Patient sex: M
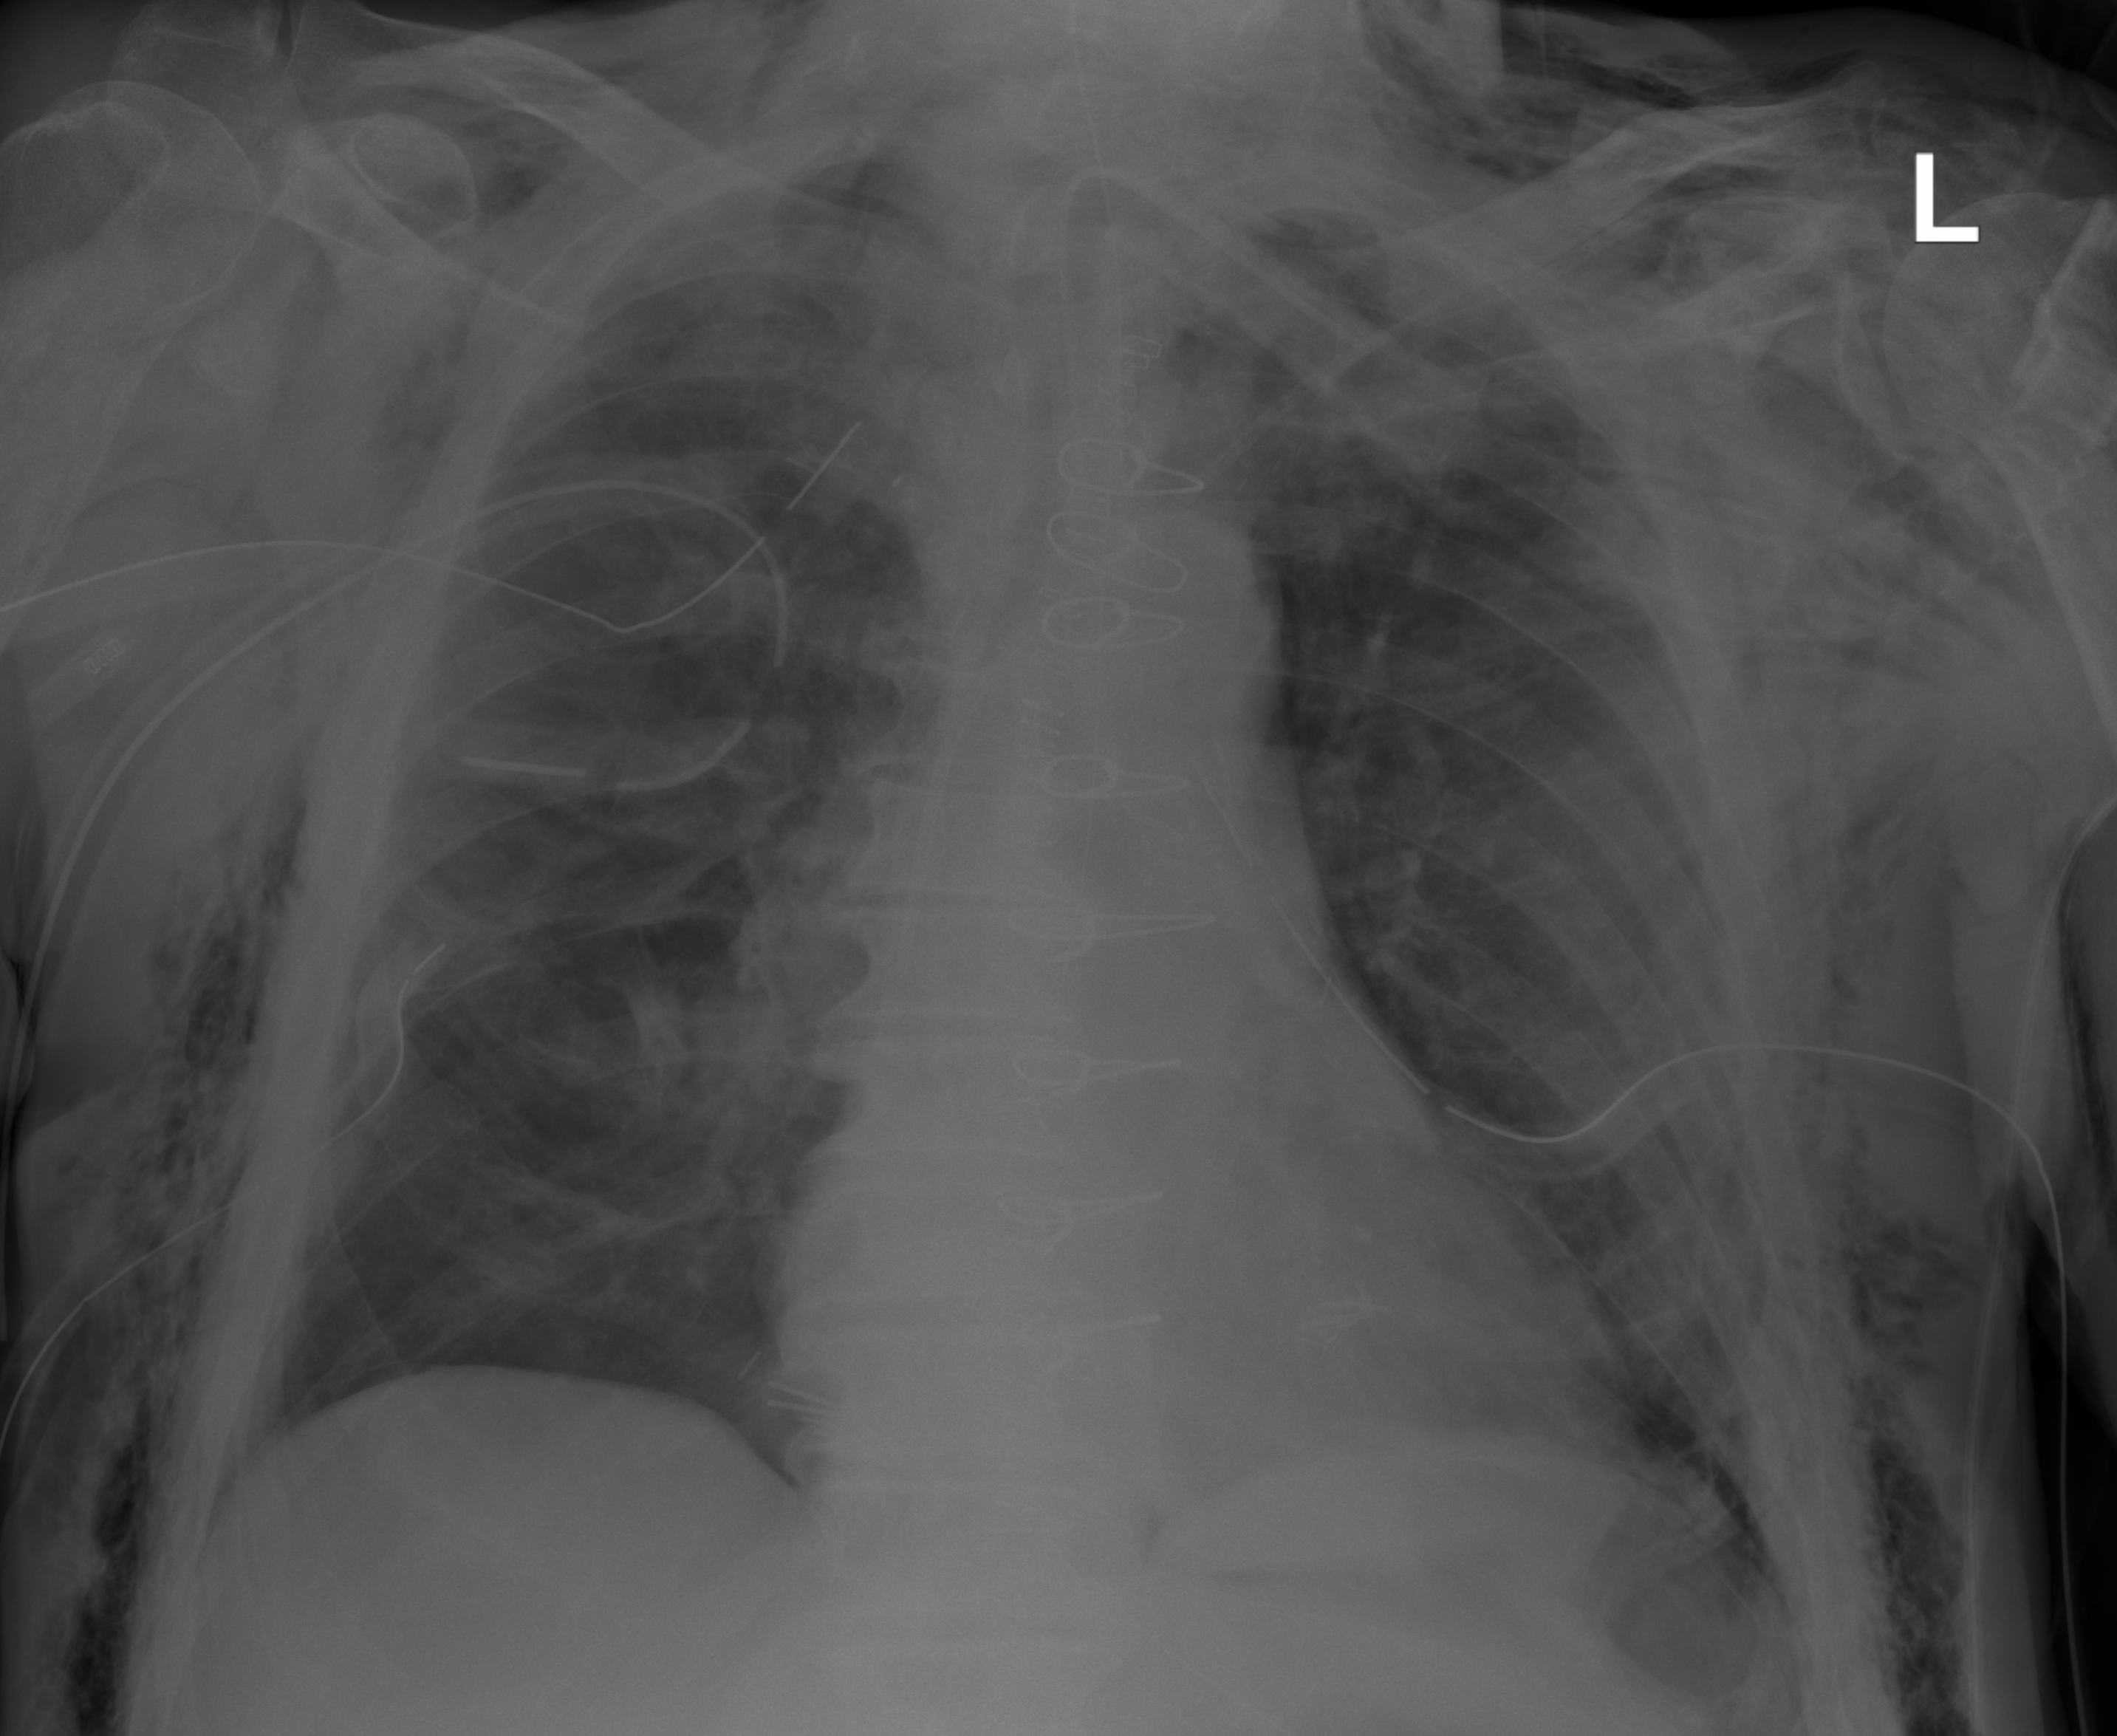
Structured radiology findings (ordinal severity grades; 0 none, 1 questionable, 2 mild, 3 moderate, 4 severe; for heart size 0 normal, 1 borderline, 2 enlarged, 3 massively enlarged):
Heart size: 0
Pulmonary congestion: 2
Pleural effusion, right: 0
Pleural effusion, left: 0
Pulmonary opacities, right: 0
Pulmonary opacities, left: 0
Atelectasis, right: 0
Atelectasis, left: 0